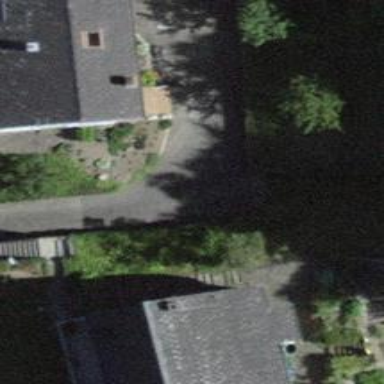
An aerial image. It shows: Residential building.